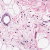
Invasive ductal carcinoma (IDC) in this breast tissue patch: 0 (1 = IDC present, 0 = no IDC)